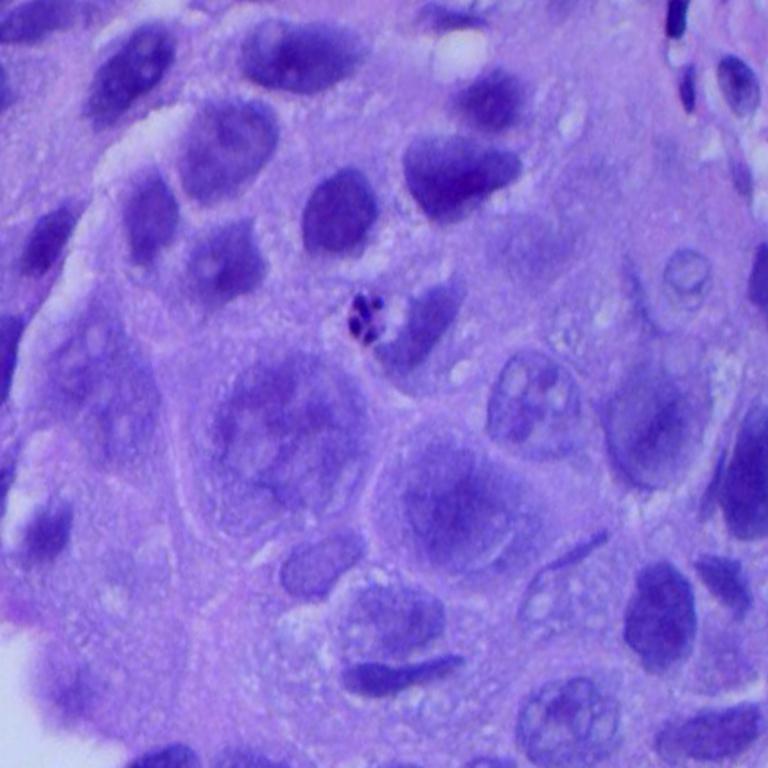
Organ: lung
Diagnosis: squamous carcinomas